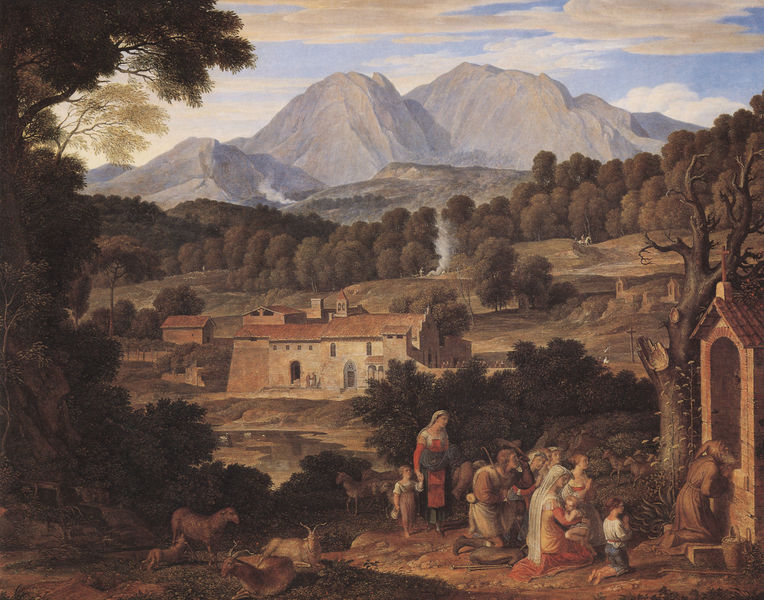
Titel: Kloster San Francesco di Civitella
Künstler: Joseph Anton Koch
Standort: Berlin
Institution: Alte Nationalgalerie
Schlagwörter: baum, berg, blau, blätter, felsen, feuer, gemälde, gruppe, himmel, laub, mann, wasser, wolken, bäume, frauen, grün, landschaft, menschen, ocker, stadt, äste, braun, fenster, frau, grau, hintergrund, holz, kleid, licht, szene, tür, vordergrund, weiss, dach, gebäude, haus, rot, tier, tiere, weg, wolke, beige, kleidung, horn, ast, baumstamm, erde, häuser, hügel, natur, gewässer, rauch, kutte, familie, kind, mutter, pflanze, pflanzen, tal, wald, bauern, esel, kinder, pferd, reiter, schürze, italien, bäuerin, ernte, berge, gebirge, hang, dorf, ziegel, kahl, fluß, junge, nazarener, tor, eingang, schaf, knabe, burg, kloster, kreuz, alpen, wälder, knien, beten, gebet, flora, altar, rom, tore, christus, jesus, knieend, kapelle, stall, ziegeldach, fauna, mönch, siedlung, heiliger, hörner, maria, anbetung, bock, schafe, ochse, hirte, hirten, zeige, ziegenbock, ziege, gläubige, bergmassiv, ziegen, pastorale, ochs, ädikula, betender, bildstock, pilger, ideallandschaft, ziegenböcke, weltenlandschaft, wallfahrt, altdorfer, baumleiche, kapell, pilgerstätte, danksagung, ernhte, römische landschaft, klster